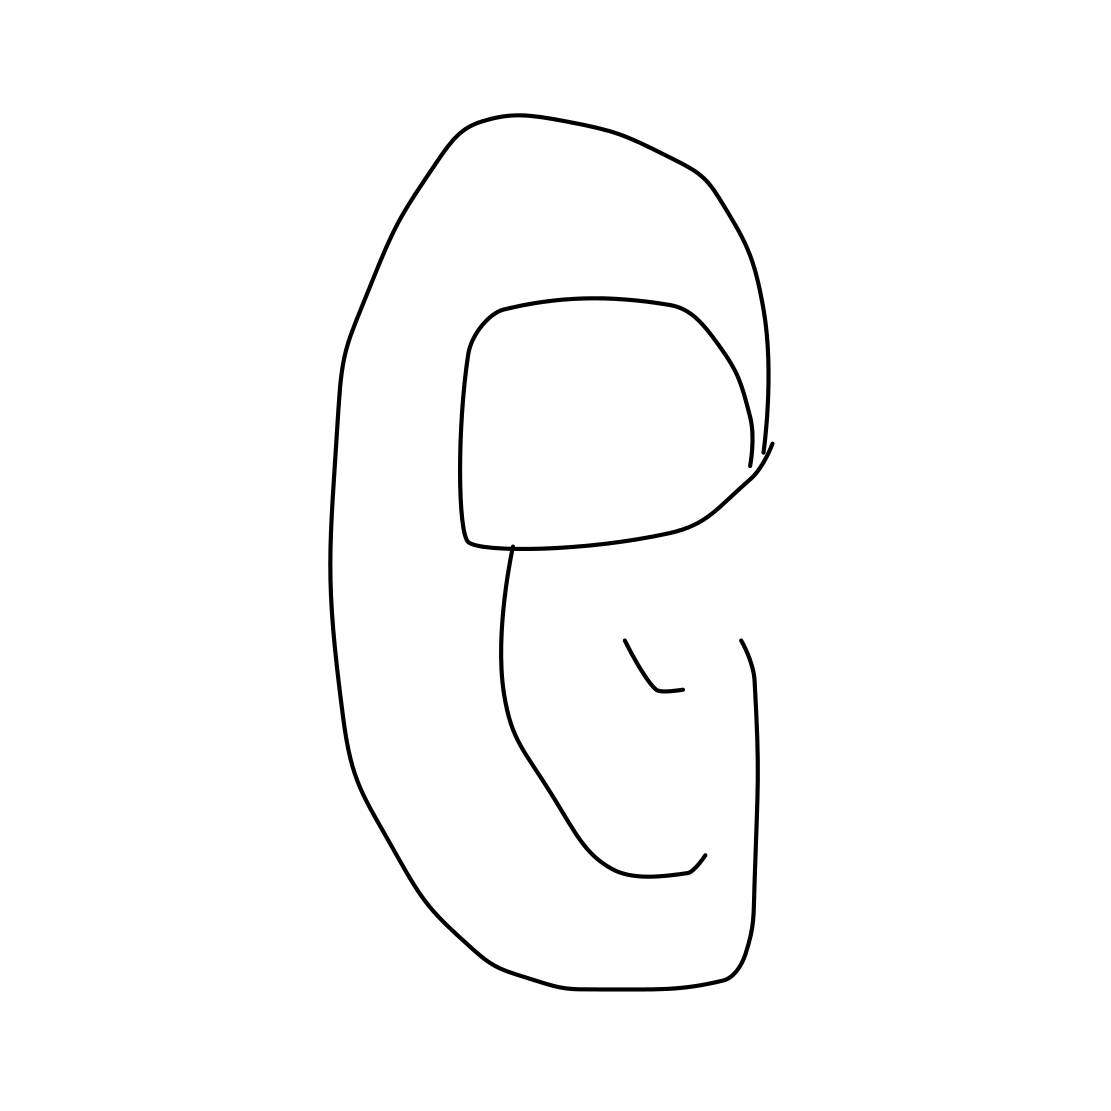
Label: ear